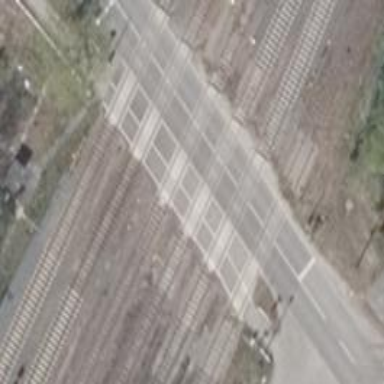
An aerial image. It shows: Level crossing with lights on the railway.